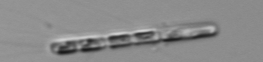
Label: Chaetoceros_subtilis